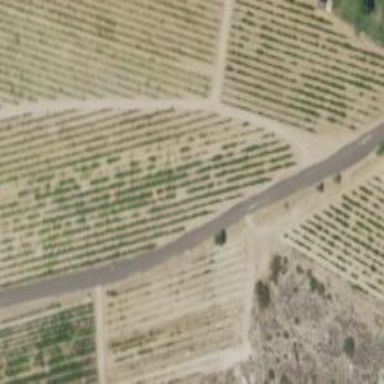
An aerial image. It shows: Vineyard where grapes are grown.